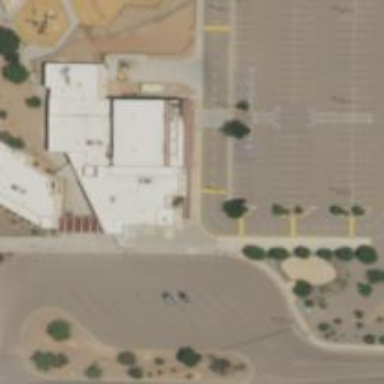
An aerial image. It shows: School building.